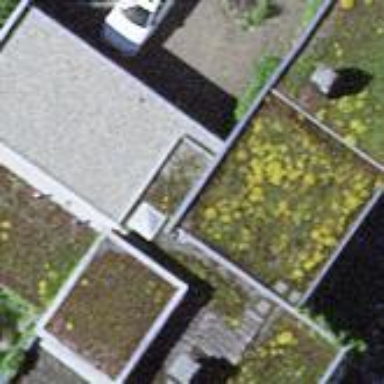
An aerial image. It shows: Garage.